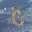
Label: 0